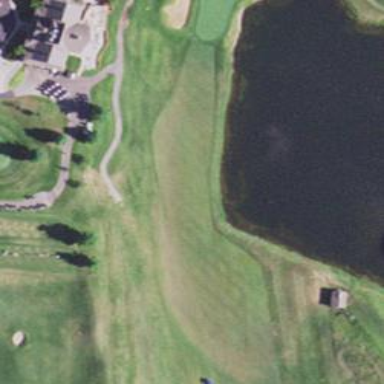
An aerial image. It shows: View of golf hole.